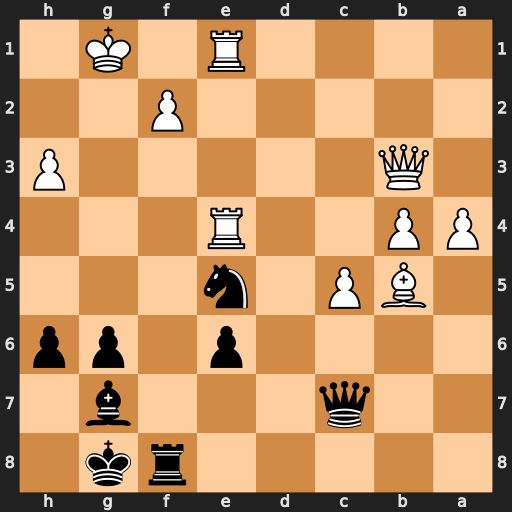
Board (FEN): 5rk1/2q3b1/4p1pp/1BP1n3/PP2R3/1Q5P/5P2/4R1K1
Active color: b
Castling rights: -
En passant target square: -
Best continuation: Nf3+ Qxf3 Rxf3